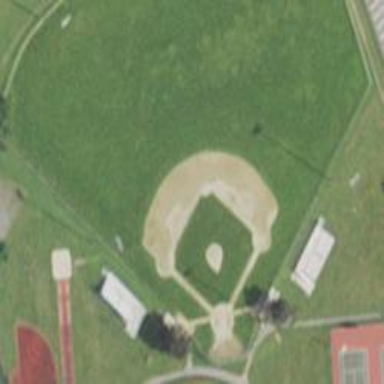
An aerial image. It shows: Baseball pitch for leisure and sports activities.